Question: the thing is that we already have a backend that handles all the push notification process. From device registration on our DB and notification handling on the device and notification sending to Apple and Google servers...Looking into Parse I saw that it has a lot of things that will take us a lot of time to develop but mostly on the process that sends the notification to the devices.
So...I need to know if devices can register in our backend, then from our backend to Parse and then send push trough Parse. Is this possible? Image below.
Thanks!!

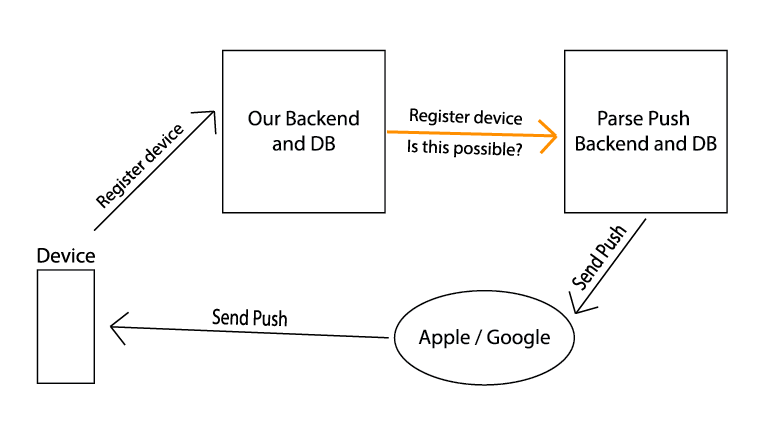
Answer: Yes this is possible. You'll need setup your push certificates with Parse and register each device's push token with a Parse Installation object's deviceToken field for it to work. All this is documented on their web site. You'll need to setup a Parse User object for each user as well as each Installation is associated with a single User.